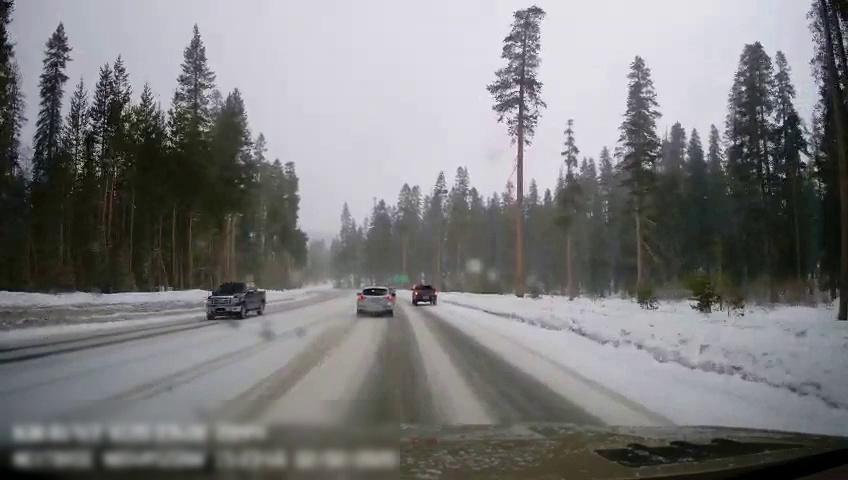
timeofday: Day
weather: Snowy
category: Drivable Space
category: Vehicles | SUV
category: Vehicles | Truck
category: Vehicles | Truck